Question: !

I have a text, the content looks like [1,'I am java, and I am happy, I am.....'], I want to remove the first integer and the comma. When I was run the code above, but the result start with last comma: I am......
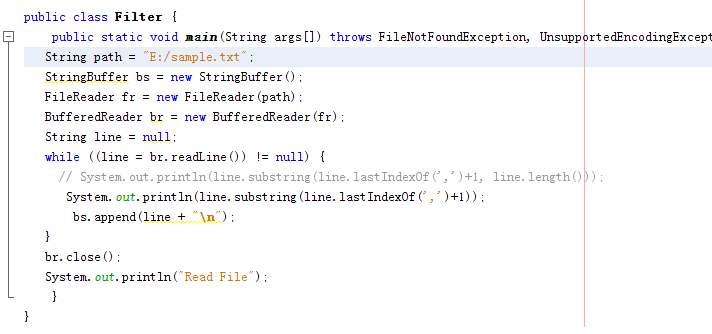
Answer: Use this following code as:
'''
System.out.println(line.substring(2));
'''
sub string takes the beginning index as a parameter and splits the string from that index to till the end.